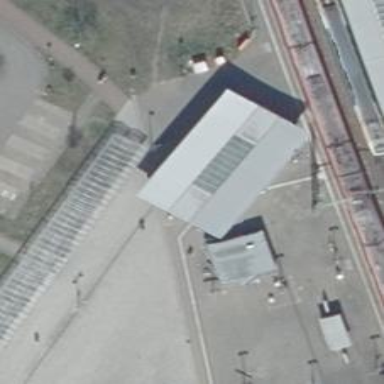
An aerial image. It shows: Entrance to train station.